Field crop: maize
Growth stage: 1
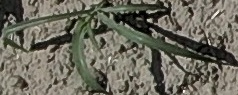
Species: sorghum